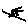
Label: flower